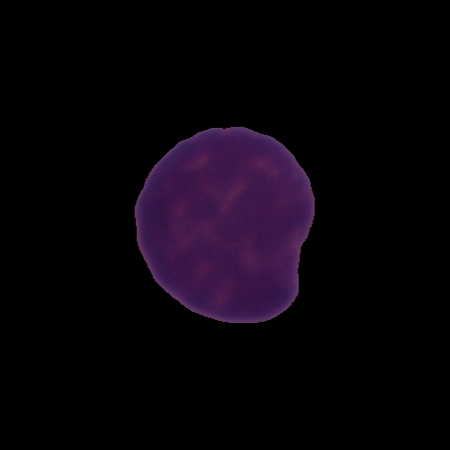
Label: healthy